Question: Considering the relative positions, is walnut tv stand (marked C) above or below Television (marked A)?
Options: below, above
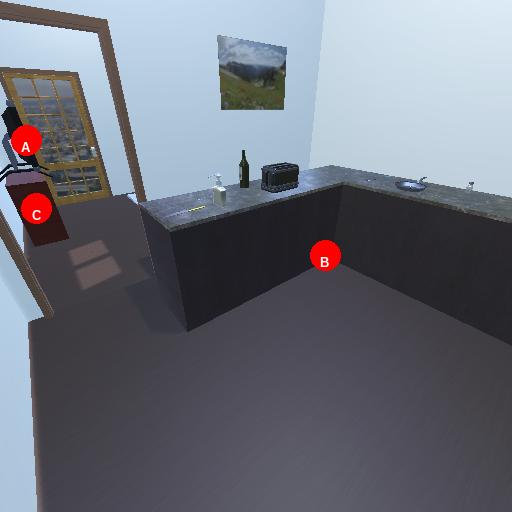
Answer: below